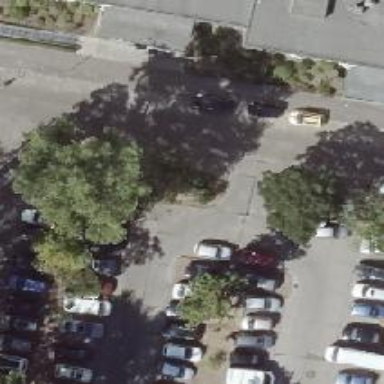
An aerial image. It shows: Concrete parking aisle on service road.